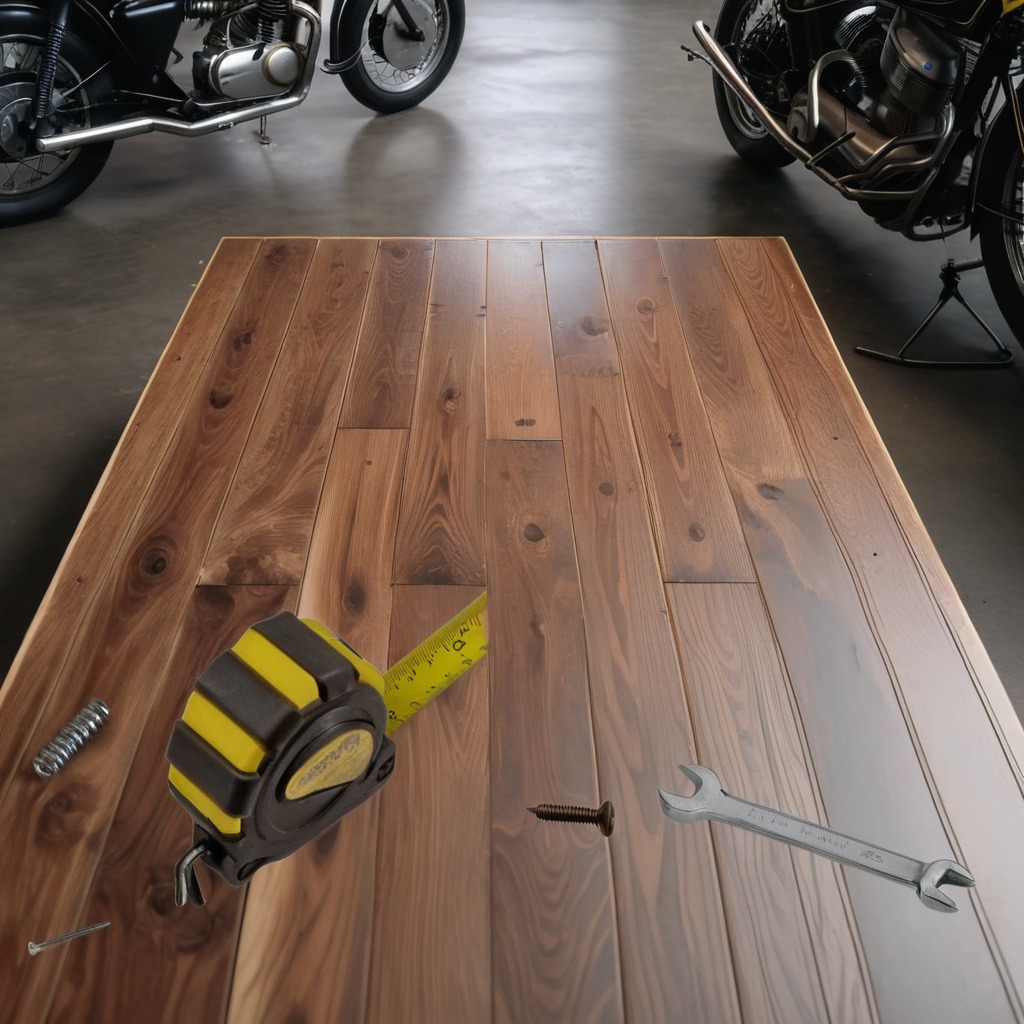
A measuring tape, a metal machine screw, an iron nail, a coiled metal spring, and a wrench are lying on an oil-spilled wooden table in a vintage motorcycle garage.